Field crop: tomato
Growth stage: 2
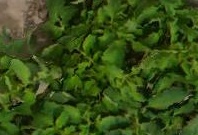
Species: tomato